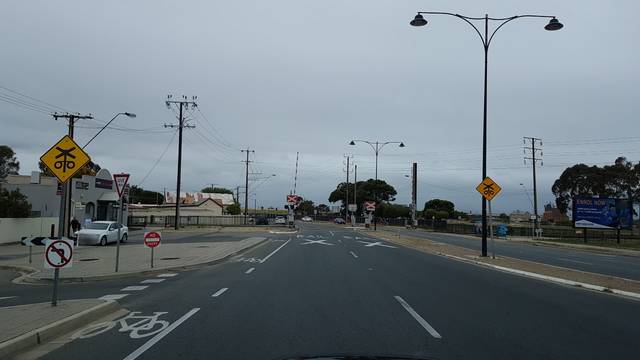
Region: Australia
Coordinates: -34.841, 138.493